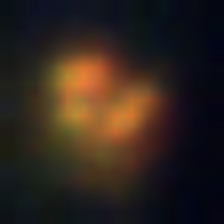
Taxon: NanoPlankton
Group: Other